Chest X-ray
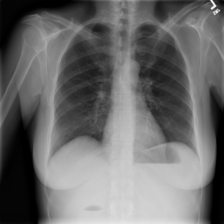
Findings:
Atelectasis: negative
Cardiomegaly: negative
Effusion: negative
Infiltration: negative
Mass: negative
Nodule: negative
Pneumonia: negative
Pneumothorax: negative
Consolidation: negative
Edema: negative
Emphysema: negative
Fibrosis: negative
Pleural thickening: negative
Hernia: negative